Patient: sex F, age 32
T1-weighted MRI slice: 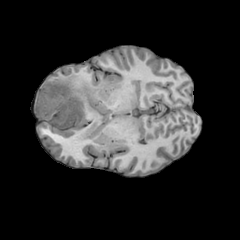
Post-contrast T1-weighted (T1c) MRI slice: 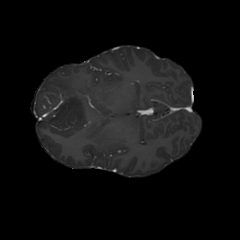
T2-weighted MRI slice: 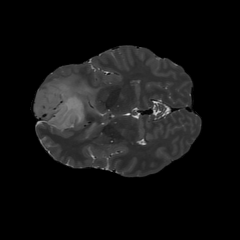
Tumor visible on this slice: yes
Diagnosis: Astrocytoma, IDH-mutant
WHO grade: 3